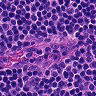
Metastatic tissue present: no